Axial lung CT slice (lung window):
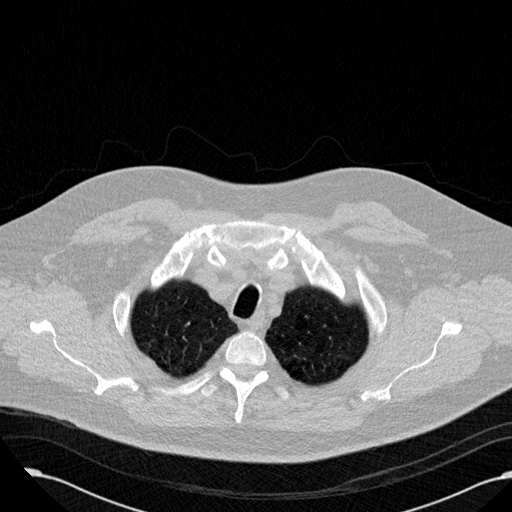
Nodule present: no